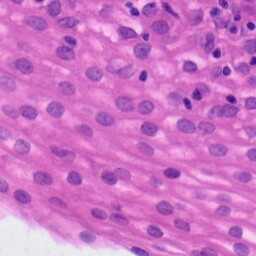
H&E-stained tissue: Tonsil